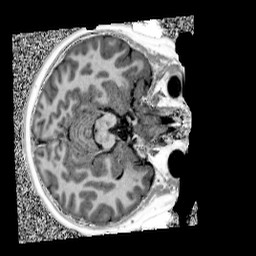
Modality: UNIT1
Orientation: axial
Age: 11
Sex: male
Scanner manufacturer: siemens
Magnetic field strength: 3 T
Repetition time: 4 s
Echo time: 0.00299 s